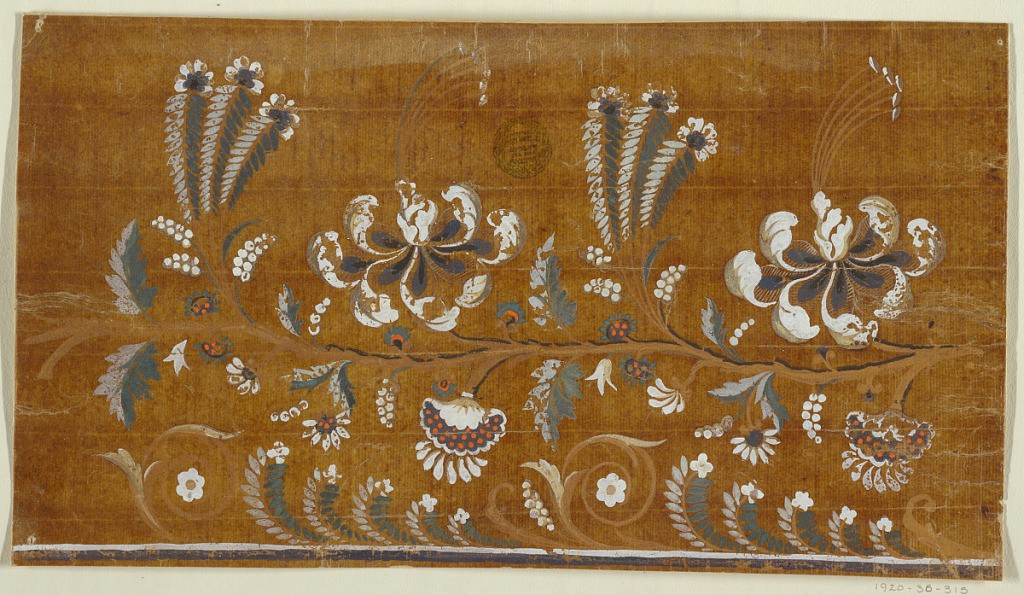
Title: Design for the Embroidery of a Horizontal Border, Pattern of the "Fabrique de St. Ruf"
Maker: Fabrique de Saint Ruf, Lyon, France
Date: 1800-1815
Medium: Brush and gouache on glazed tracing paper, laid down on paper
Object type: Drawing
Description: Fantastical flower bough over five boughs, alternating with a plant spiral and border strips.